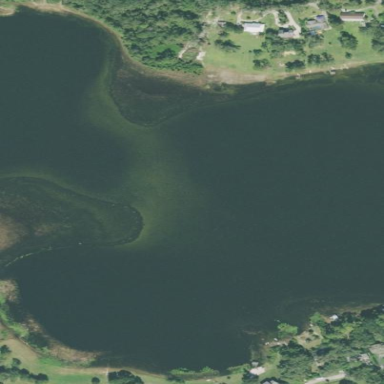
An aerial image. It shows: Lake with natural water.